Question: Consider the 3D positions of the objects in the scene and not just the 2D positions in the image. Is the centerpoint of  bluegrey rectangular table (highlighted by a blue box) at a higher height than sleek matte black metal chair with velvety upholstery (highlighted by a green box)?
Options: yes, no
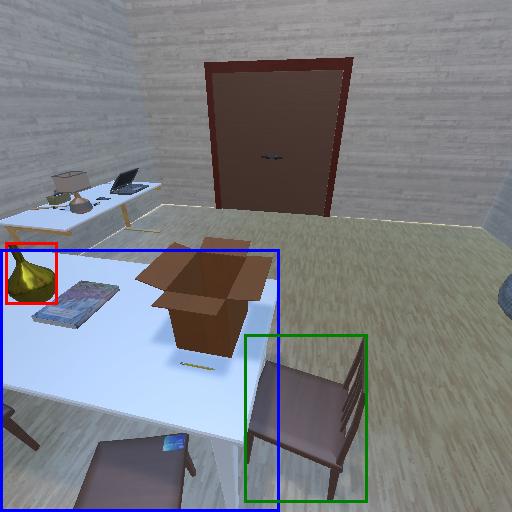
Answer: yes